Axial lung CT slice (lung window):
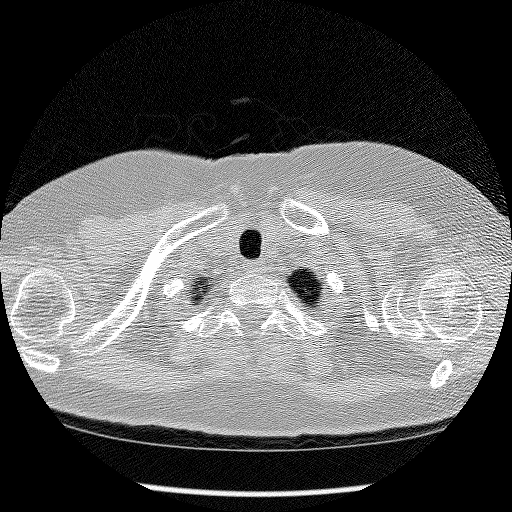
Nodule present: no